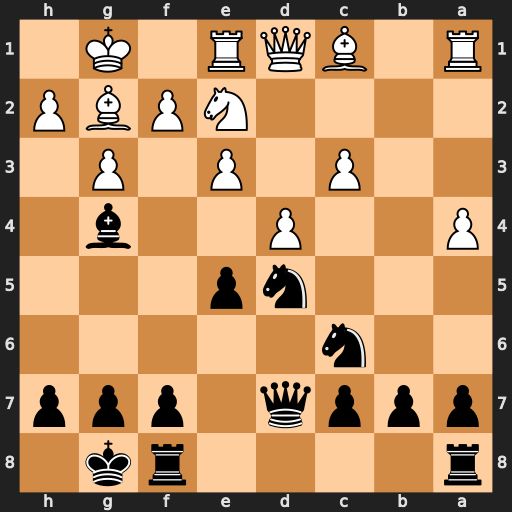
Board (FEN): r4rk1/pppq1ppp/2n5/3np3/P2P2b1/2P1P1P1/4NPBP/R1BQR1K1
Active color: b
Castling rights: -
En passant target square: -
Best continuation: Nxc3 Qd2 Nxe2+